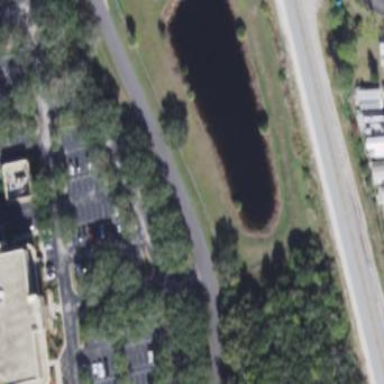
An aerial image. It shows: Pond surrounded by natural water.